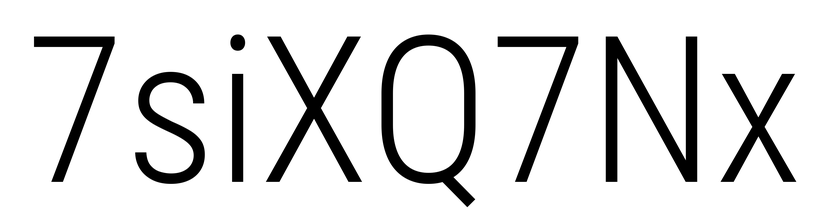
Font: Roboto_Condensed_Light